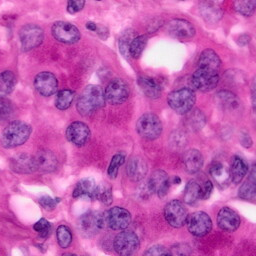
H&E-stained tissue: Pancreatic